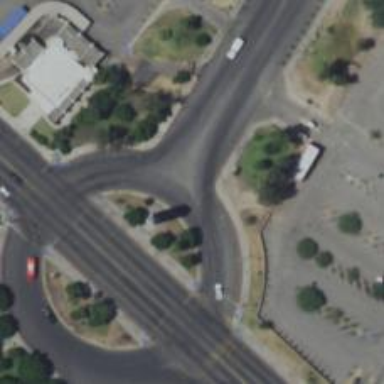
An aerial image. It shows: Unclassified asphalt road with circular junction.